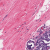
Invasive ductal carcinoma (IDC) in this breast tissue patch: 0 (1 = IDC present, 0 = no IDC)